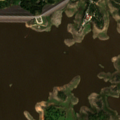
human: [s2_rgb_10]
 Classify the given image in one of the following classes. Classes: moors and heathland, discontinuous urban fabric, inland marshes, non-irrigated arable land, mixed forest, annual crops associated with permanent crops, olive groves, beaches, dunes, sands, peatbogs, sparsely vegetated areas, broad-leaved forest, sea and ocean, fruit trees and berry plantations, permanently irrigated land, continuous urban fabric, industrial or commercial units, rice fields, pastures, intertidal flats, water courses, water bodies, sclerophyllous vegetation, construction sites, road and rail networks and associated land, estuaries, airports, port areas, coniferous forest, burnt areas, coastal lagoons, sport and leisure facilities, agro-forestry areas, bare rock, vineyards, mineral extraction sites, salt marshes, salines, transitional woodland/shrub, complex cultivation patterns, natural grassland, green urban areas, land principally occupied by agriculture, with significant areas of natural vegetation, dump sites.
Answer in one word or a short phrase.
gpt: non-irrigated arable land, land principally occupied by agriculture, with significant areas of natural vegetation, mixed forest, water bodies